Question: I am creating a simple quote app as a learning experience and need to format it to look better.

I am trying to make the background have a "white square" where the text is and make the text black. Just like the Twitter app has when you click on a tweet.
What is the best way to do this and what should I start with?
I know it is very simple, I'm only 15 and am trying to learn iOS. As you can see I have a server and have the app up and running, just want to format before I call it complete. Thanks! :)
-Henry
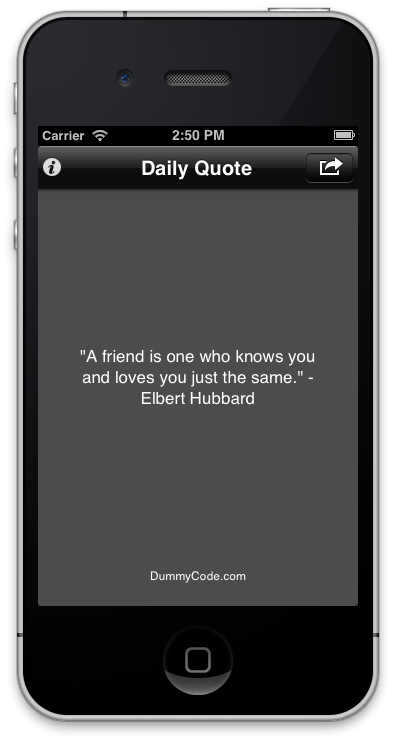
Answer: This will depend on how you created the label that displays your text, but you can do this very easily:
If you created your UI in a Storyboard / XIB file in XCode: assuming you dragged out a 'UILabel' or 'UITextView', you can use the Attributes Inspector to set the text color and the background color (in the section) of the element holding the text.
If you created the label (or text view) in code, you can set the 'textColor' property and the 'backgroundColor' properties programmatically.